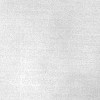
Atmospheric dust classification: dusty